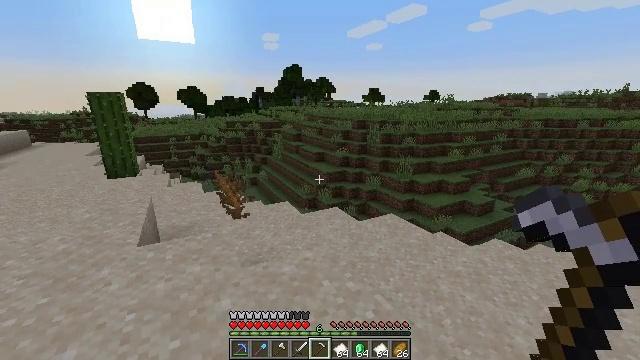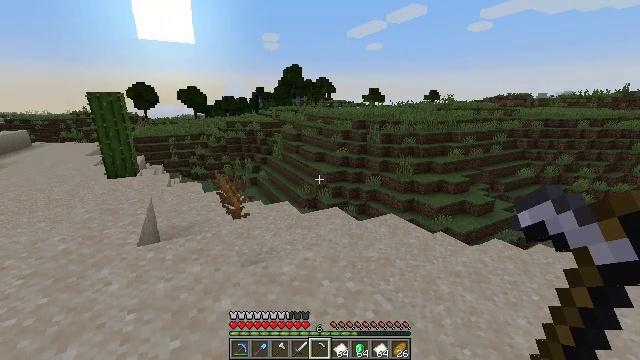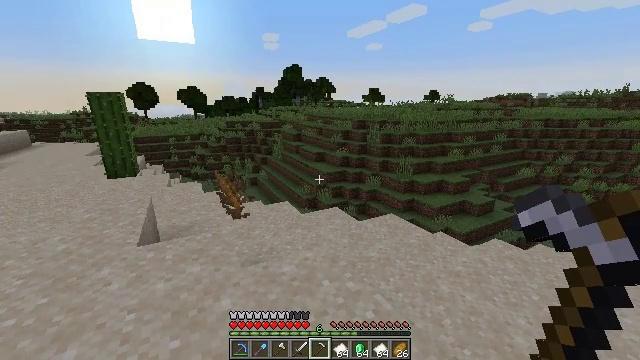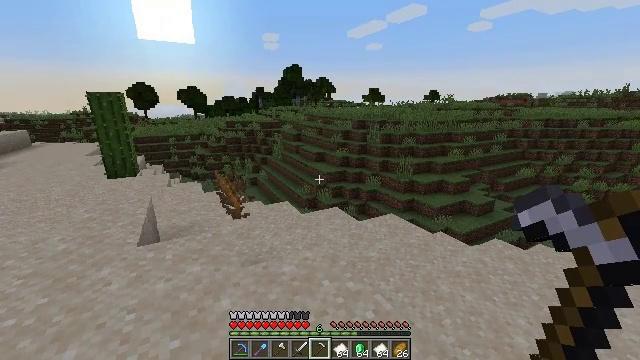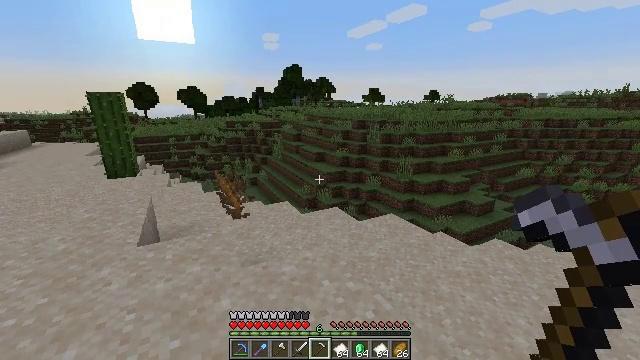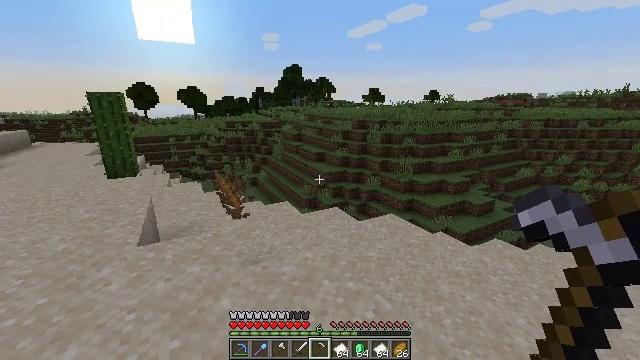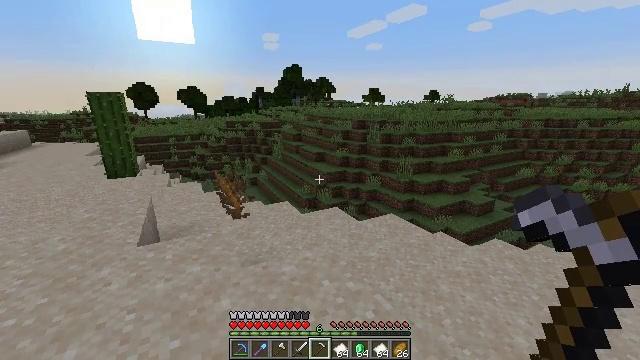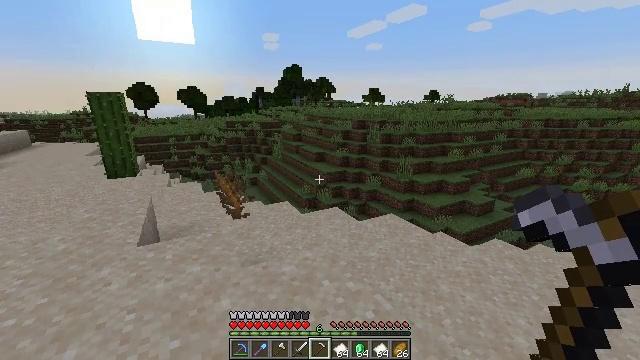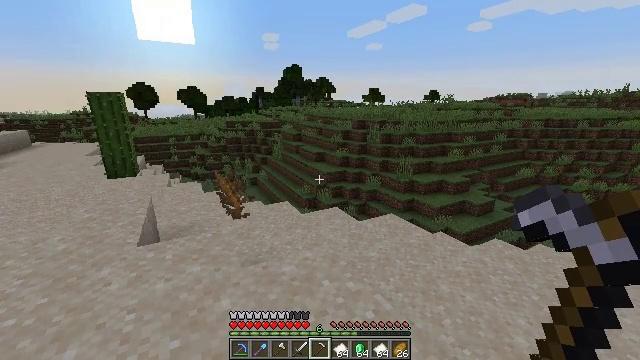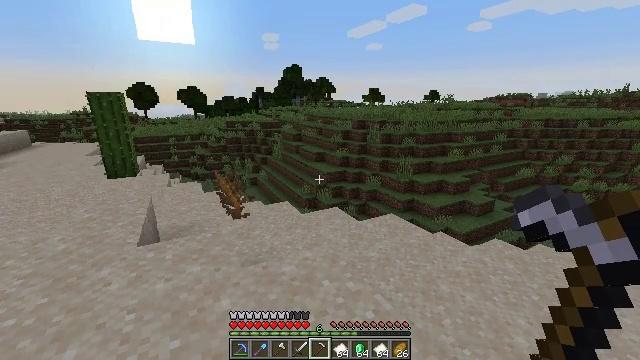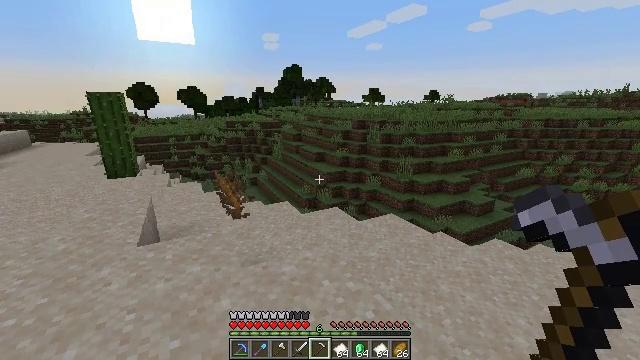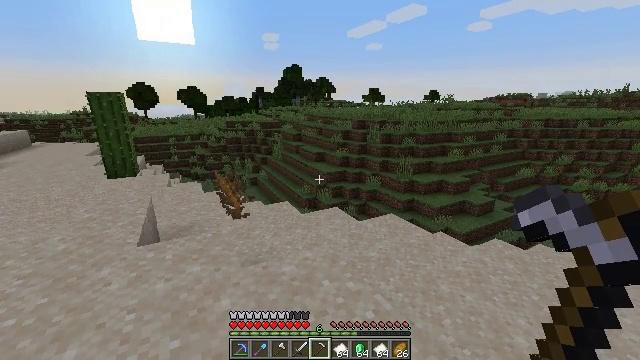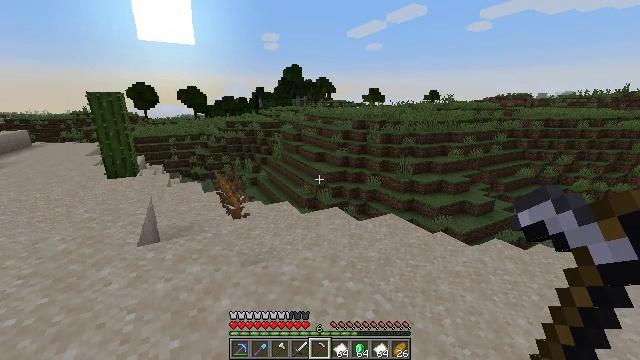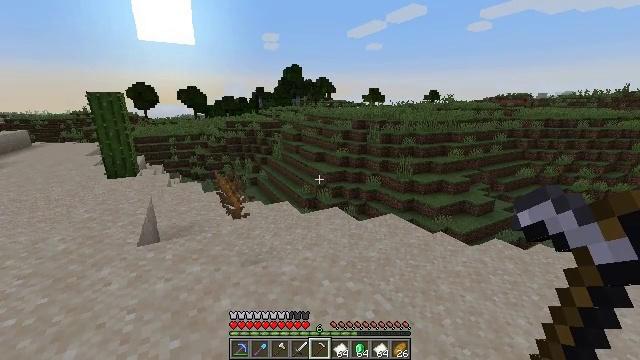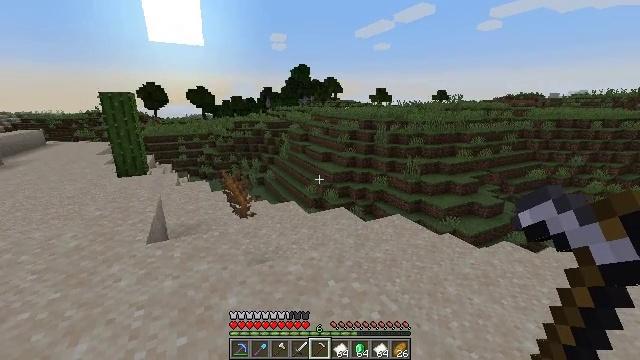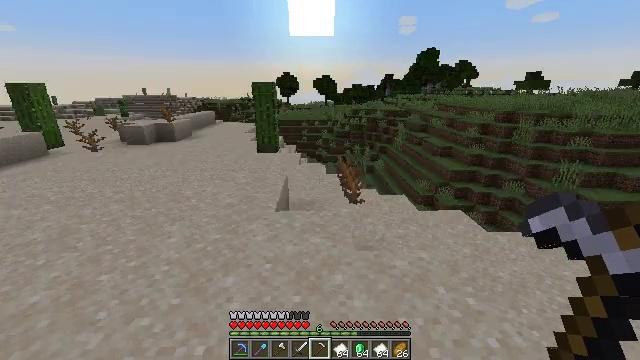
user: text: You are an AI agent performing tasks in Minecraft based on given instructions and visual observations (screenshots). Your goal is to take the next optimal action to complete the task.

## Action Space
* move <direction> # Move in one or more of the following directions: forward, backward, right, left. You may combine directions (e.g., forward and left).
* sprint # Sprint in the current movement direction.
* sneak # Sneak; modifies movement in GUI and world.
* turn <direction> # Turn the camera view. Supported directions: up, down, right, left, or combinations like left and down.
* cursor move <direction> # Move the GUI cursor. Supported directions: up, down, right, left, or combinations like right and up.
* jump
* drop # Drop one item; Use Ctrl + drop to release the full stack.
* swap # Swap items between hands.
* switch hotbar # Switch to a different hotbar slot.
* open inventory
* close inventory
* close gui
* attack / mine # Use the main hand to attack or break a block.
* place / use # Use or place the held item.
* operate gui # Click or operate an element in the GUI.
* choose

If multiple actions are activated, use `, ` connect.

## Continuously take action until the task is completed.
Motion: motion action
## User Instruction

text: Left click to mine the dead bush.
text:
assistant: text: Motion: no_op
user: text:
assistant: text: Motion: no_op
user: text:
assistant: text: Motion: no_op
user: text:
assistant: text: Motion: no_op
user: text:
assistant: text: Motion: no_op
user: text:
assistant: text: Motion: no_op
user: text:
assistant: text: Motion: no_op
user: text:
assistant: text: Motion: no_op
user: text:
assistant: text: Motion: no_op
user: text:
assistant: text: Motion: no_op
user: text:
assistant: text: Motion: no_op
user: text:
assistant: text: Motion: no_op
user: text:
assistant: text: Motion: no_op
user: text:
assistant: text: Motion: turn left
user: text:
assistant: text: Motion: move left, turn left and down
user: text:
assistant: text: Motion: move left, turn left and down
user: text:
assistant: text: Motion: move left, turn left
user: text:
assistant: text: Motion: move left, turn left
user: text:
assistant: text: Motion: move forward and move left, turn right and up
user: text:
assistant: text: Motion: move forward and move left, turn right
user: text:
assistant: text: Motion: move forward and move left
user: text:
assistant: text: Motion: move forward and move left
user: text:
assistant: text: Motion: move forward and move left
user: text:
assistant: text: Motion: move forward
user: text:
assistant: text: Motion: move forward, turn left
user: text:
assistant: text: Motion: move forward, turn left and down
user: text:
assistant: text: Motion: move forward, sprint, turn left and down
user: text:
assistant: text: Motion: move forward, sprint, turn left
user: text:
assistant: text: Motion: move forward, sprint
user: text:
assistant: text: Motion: move forward, sprint